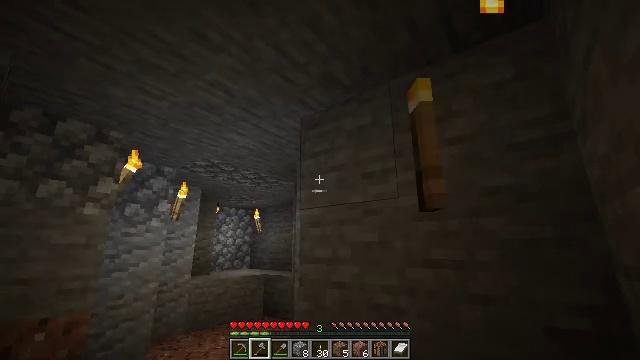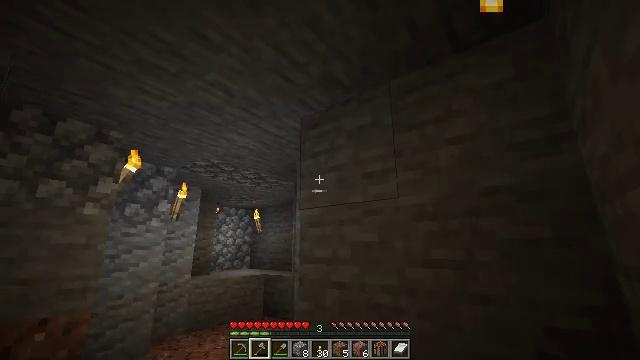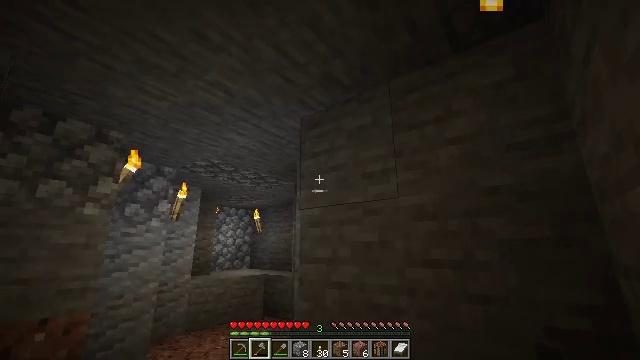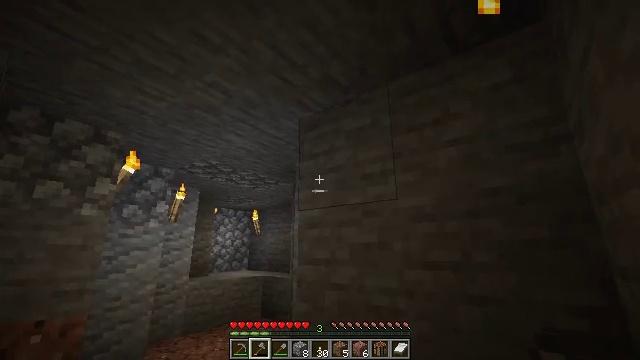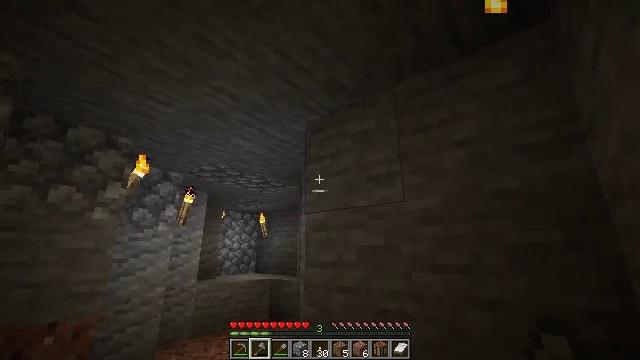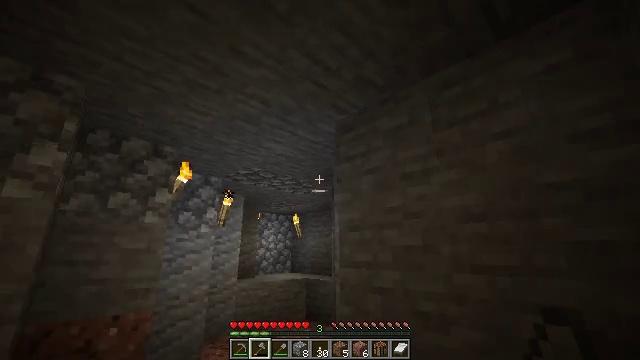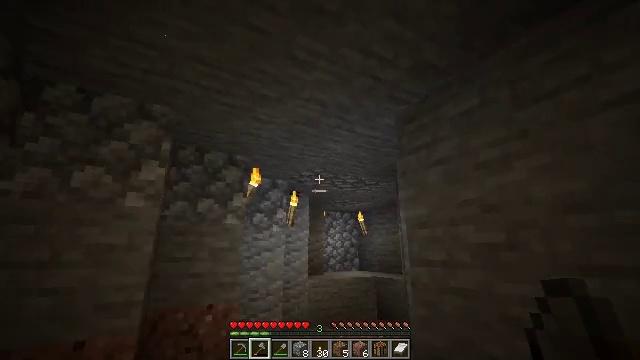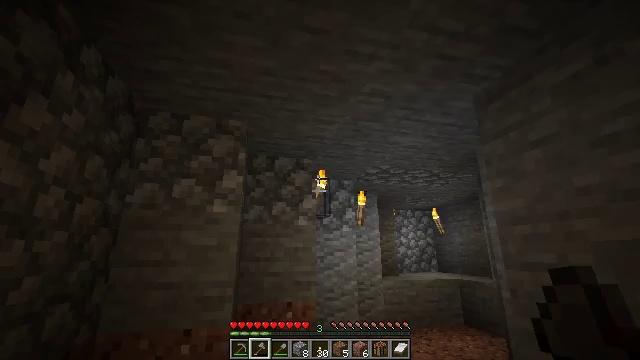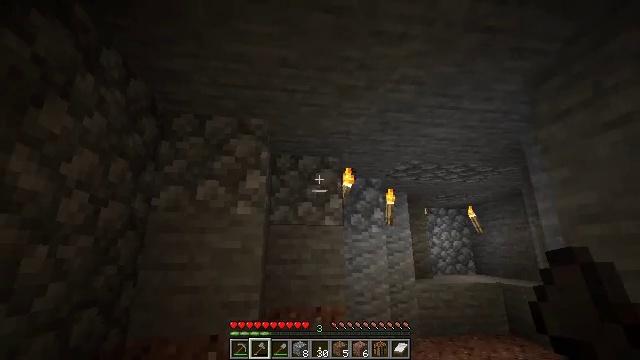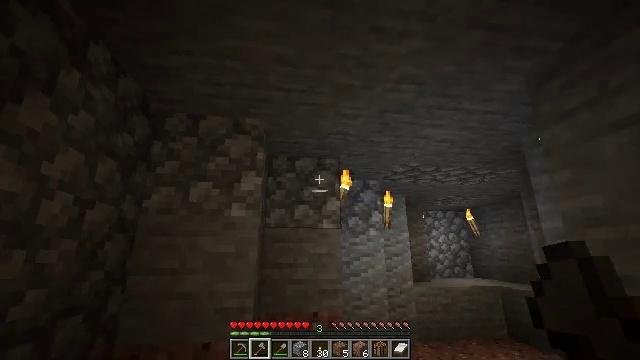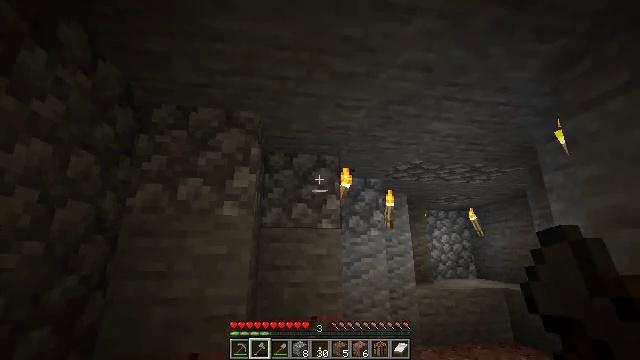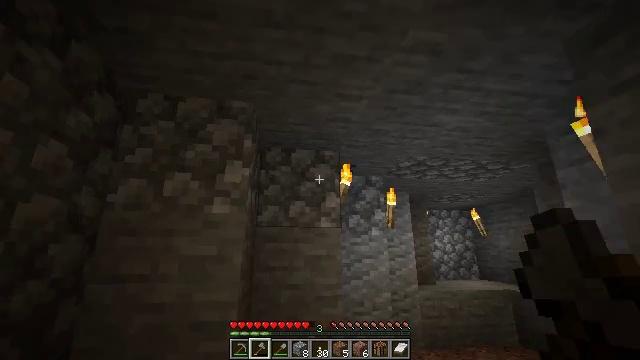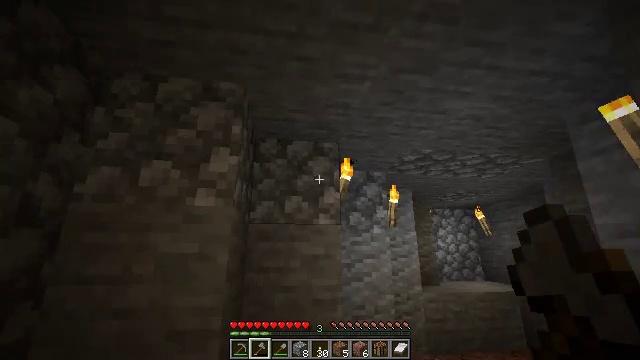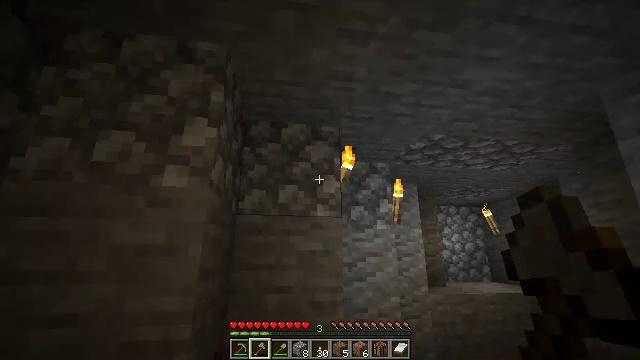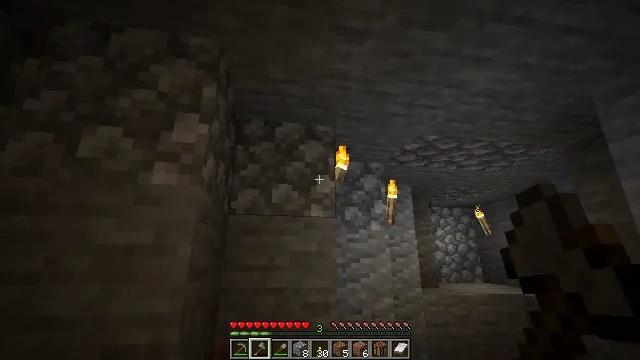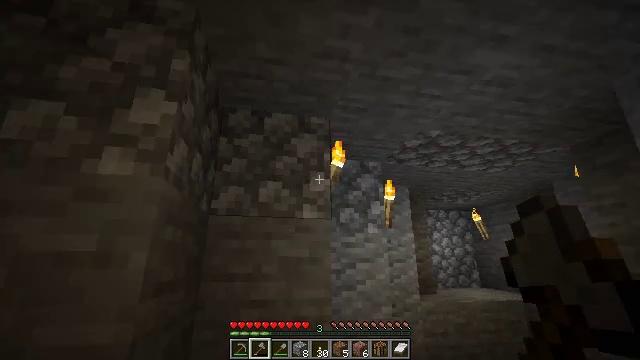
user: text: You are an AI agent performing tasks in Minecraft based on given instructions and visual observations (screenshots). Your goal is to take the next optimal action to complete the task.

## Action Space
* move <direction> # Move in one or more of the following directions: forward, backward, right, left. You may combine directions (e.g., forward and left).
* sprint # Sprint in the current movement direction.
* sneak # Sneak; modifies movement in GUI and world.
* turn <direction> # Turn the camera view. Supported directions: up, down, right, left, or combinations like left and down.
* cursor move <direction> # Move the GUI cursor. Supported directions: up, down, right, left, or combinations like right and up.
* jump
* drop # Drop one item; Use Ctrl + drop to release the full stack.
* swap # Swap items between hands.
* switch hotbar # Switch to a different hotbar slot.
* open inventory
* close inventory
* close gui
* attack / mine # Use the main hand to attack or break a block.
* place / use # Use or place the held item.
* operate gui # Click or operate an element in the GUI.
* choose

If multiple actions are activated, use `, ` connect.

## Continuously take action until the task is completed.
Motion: motion action
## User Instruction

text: Gather the wall torch from the wall.
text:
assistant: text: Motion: no_op
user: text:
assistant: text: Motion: no_op
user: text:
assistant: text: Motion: no_op
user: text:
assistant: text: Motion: turn left
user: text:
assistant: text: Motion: turn left
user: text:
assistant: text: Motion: turn left
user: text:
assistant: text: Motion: move forward, turn left
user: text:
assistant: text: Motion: move forward, turn left
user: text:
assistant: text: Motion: move forward
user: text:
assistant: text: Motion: move forward
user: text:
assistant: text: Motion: move forward
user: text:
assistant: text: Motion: move forward
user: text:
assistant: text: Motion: move forward
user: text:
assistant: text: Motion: move forward, turn right
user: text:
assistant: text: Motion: move forward, turn right
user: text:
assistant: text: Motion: turn right
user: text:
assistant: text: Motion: turn right
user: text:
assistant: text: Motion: turn right
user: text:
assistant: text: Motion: turn up
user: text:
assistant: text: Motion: no_op
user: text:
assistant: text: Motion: no_op
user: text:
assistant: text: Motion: no_op
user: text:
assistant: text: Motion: no_op
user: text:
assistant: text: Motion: attack / mine
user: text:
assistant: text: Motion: attack / mine
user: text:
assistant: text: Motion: no_op
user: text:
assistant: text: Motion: turn right
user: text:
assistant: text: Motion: move forward, turn right
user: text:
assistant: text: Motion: move forward, turn right
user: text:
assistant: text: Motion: move forward, turn right